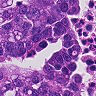
Metastatic tissue present: yes